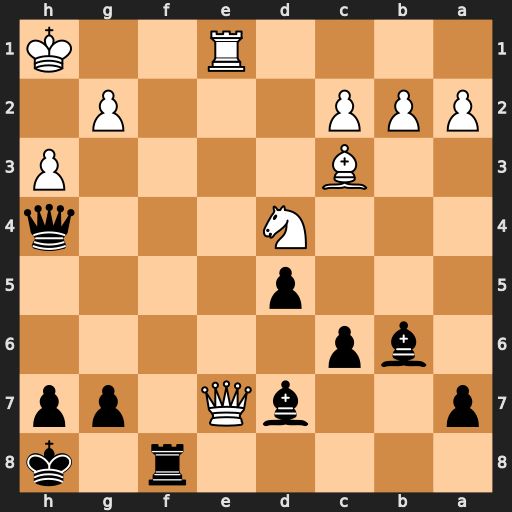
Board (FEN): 5r1k/p2bQ1pp/1bp5/3p4/3N3q/2B4P/PPP3P1/4R2K
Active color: b
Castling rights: -
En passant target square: -
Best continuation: Rf1+ Rxf1 Qxe7